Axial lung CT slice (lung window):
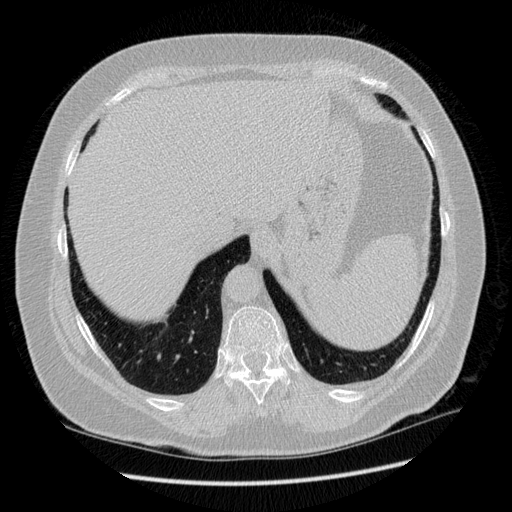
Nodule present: no